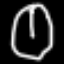
Label: clock